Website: ulta-beauty
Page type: cart
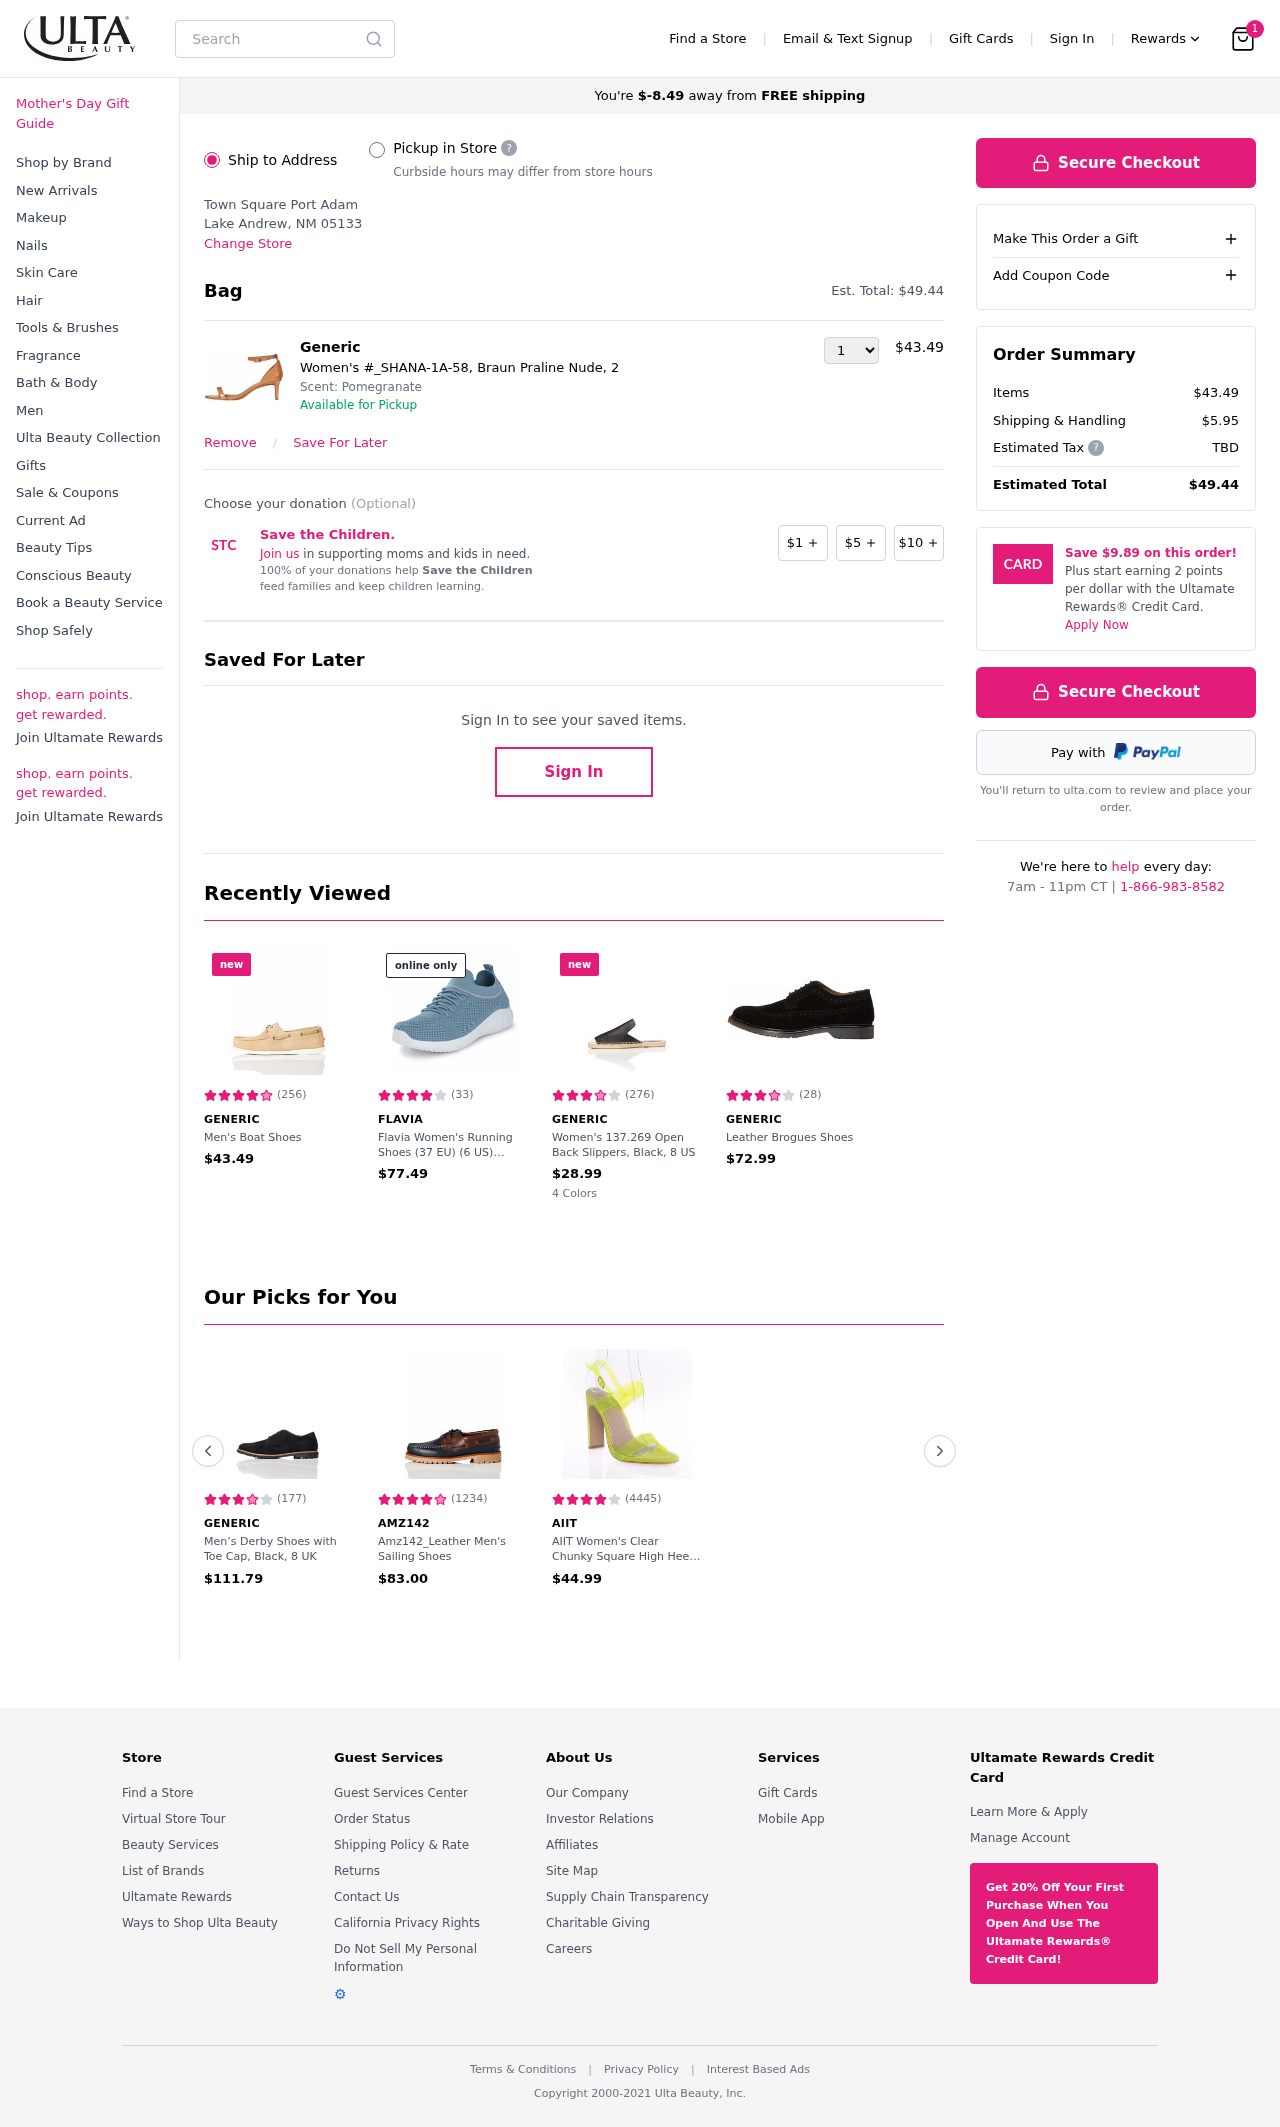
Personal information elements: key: PII_LOCATION1_CITY_STATE_ZIP
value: Lake Andrew, NM 05133
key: PII_LOCATION1_NAME
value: Town Square Port Adam
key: PII_CITY
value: Port Adam
Product elements: key: PRODUCT1_BRAND
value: Generic
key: PRODUCT1_NAME
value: Women's #_SHANA-1A-58, Braun Praline Nude, 2
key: PRODUCT1_PRICE
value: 43.49
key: PRODUCT1_QUANTITY
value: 1
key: PRODUCT2_BRAND
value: Generic
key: PRODUCT2_NAME
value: Men's Boat Shoes
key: PRODUCT2_NUM_RATINGS
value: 256
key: PRODUCT2_PRICE
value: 43.49
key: PRODUCT2_RATING
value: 4.7
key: PRODUCT3_BRAND
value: Flavia
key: PRODUCT3_NAME
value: Flavia Women's Running Shoes (37 EU) (6 US) (F/HD0037/BLUGRY_L.Blue/Grey_5 UK)
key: PRODUCT3_NUM_RATINGS
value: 33
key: PRODUCT3_PRICE
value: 77.49
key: PRODUCT3_RATING
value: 4.4
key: PRODUCT4_BRAND
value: Generic
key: PRODUCT4_NAME
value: Women's 137.269 Open Back Slippers, Black, 8 US
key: PRODUCT4_NUM_RATINGS
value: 276
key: PRODUCT4_PRICE
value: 28.99
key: PRODUCT4_RATING
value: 3.8
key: PRODUCT5_BRAND
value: Generic
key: PRODUCT5_NAME
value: Leather Brogues Shoes
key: PRODUCT5_NUM_RATINGS
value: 28
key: PRODUCT5_PRICE
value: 72.99
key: PRODUCT5_RATING
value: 3.6
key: PRODUCT6_BRAND
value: Generic
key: PRODUCT6_NAME
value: Men’s Derby Shoes with Toe Cap, Black, 8 UK
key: PRODUCT6_NUM_RATINGS
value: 177
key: PRODUCT6_PRICE
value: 111.79
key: PRODUCT6_RATING
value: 3.5
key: PRODUCT7_BRAND
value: Amz142
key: PRODUCT7_NAME
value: Amz142_Leather Men's Sailing Shoes
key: PRODUCT7_NUM_RATINGS
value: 1234
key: PRODUCT7_PRICE
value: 83
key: PRODUCT7_RATING
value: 4.6
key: PRODUCT8_BRAND
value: AIIT
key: PRODUCT8_NAME
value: AIIT Women's Clear Chunky Square High Heel Sandals Green PVC Ankle Strap Open Toe Pumps with Buckle
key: PRODUCT8_NUM_RATINGS
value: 4445
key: PRODUCT8_PRICE
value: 44.99
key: PRODUCT8_RATING
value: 4.4
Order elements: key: ORDER_NUM_ITEMS
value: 1
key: ORDER_FREE_SHIPPING_REMAINING
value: $-8.49
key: ORDER_TOTAL
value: $49.44
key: ORDER_TOTAL
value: Est. Total: $49.44
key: ORDER_SUBTOTAL
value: $43.49
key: ORDER_SHIPPING_COST
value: $5.95
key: ORDER_TAX
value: TBD
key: ORDER_CARD_SAVINGS
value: $9.89
Search elements: key: HEADER_SEARCH
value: Search